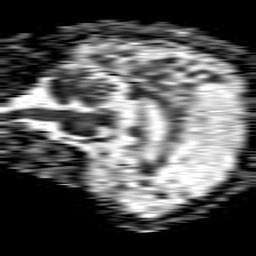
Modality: ADC
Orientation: sagittal
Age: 64
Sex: male
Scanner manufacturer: philips
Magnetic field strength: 1.5 T
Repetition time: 4.6 s
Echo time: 0.08517 s